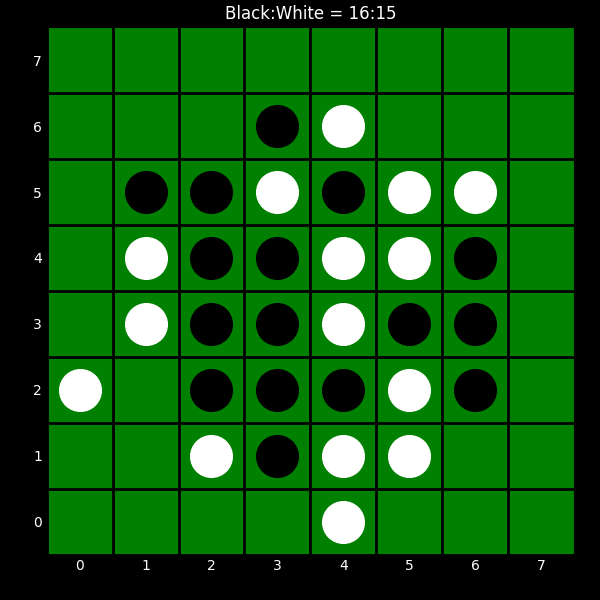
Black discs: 16
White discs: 15